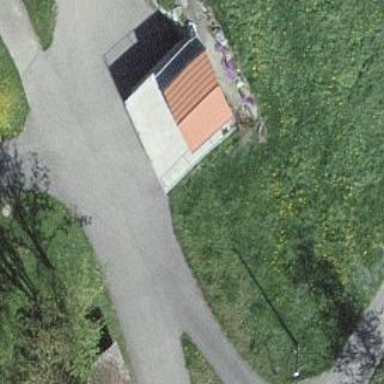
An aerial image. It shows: Garage building.